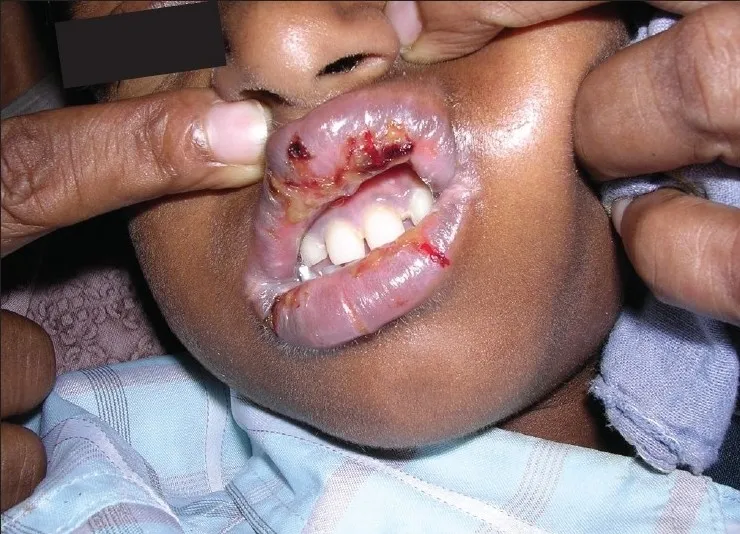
Pre treatment - ulcers in the upper lip (Case 3).
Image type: medical_photograph (other_medical_photograph)